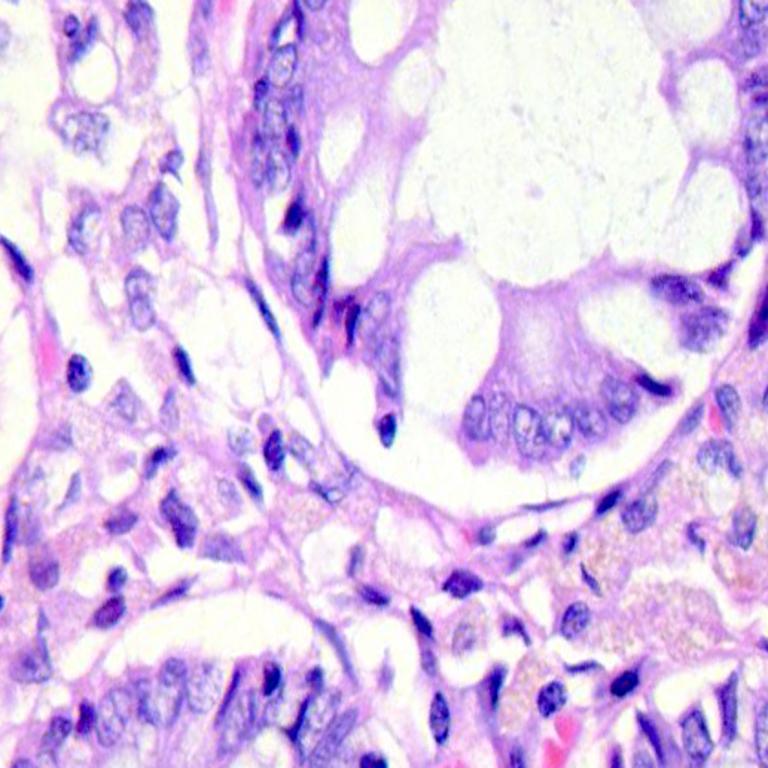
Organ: colon
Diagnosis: benign